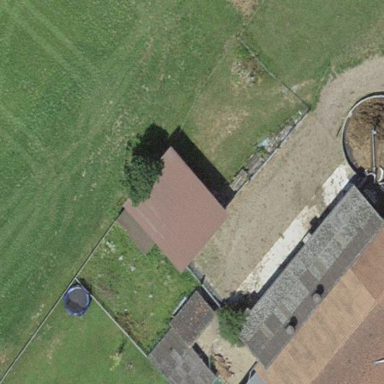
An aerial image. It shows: Shed.